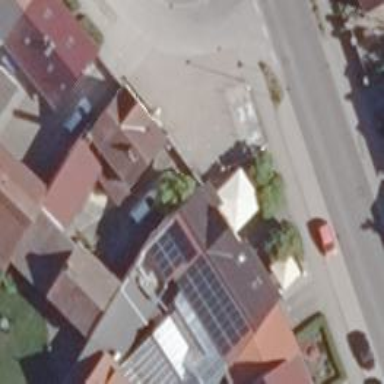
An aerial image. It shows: Ice cream stand or shop.